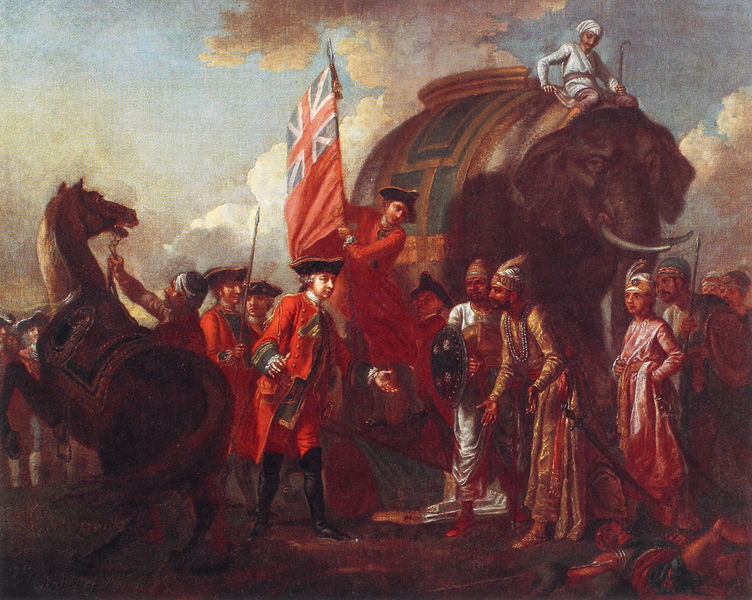
Titel: Lord Clive Receiving the Homage of the Nabob
Künstler: Francis Haymann
Institution: London, National Portrait Gallery
Schlagwörter: gemälde, himmel, wolken, braun, hut, hüte, männer, rot, malerei, leiche, england, rosa, pferd, reiten, sattel, fahne, flagge, kette, ölgemälde, schlacht, lanze, soldaten, goya, exotisch, schild, orient, orientalisch, militär, schwert, uniform, uniformen, armee, krieger, begegnung, flaggen, begrüßung, orientalismus, gefallene, indien, turban, gericault, kolonialismus, kolonie, sultan, aufbäumen, elefant, delacroix, union jack, elephant, osmane, orientale, morgenland, türken, dreizack, großbritannien, stoßzahn, kolonialmacht, mogul, östlich, commonwealth, 19. jh, uniunjack, fahne england